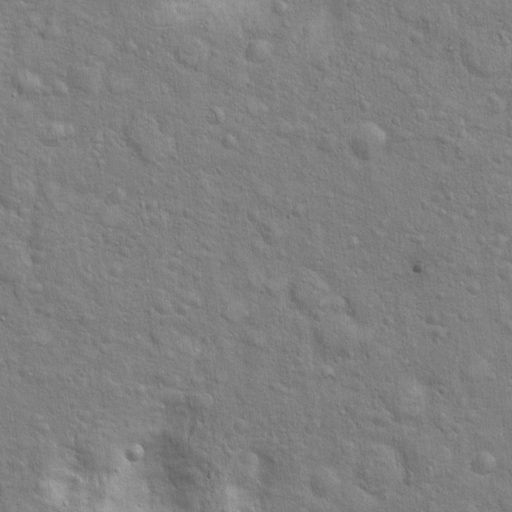
Classes present: Background, Cone